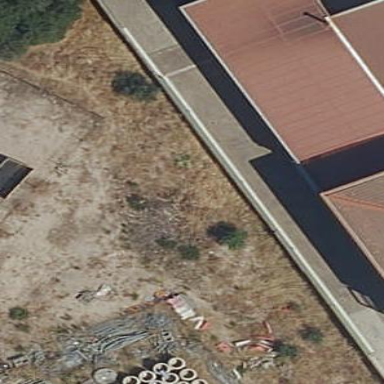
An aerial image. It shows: School building.